Question: I'm trying to pull a number out of the middle of a string of text in excel.
the string is a mixtire of alpha, numeric and some characters.
Example data string:-
'''
Web Address
/products_list.php?retailer=8&cat=43
/products_list.php?retailer=22&cat=43
/products_list.php?retailer=8&cat=1011
/products_list.php?retailer=81&cat=1023
/products_list.php?retailer=147&cat=1224
/products_list.php?retailer=8&cat=1
/products_list.php?retailer=147&cat=4
/products_list.php?retailer=147&cat=401
'''
What i want to achieve is

I got as far as pulling out all the numbers from the text but really couldn't work out how to just get the numbers in the middle or the ones at the end.
My attempted code to fix the issue was:-
'''
=SUM(MID(0&A3,LARGE(ISNUMBER(--MID(A3,ROW(INDIRECT("1:"&LEN(A3))),1))*ROW(INDIRECT("1:"&LEN(A3))),ROW(INDIRECT("1:"&LEN(A3))))+1,1)*10^ROW(INDIRECT("1:"&LEN(A3)))/10)
'''
SCE for an array formula.
If possible, I would prefer a formula over a macro.
oh in case it makes a difference im using Excel 2010.
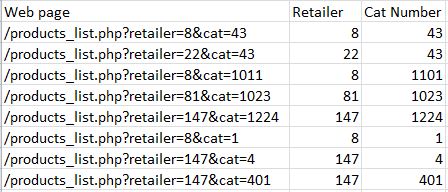
Answer: Retailer (B2):
'''
=LEFT(RIGHT(A2,LEN(A2)-FIND("=",A2)),FIND("&",RIGHT(A2,LEN(A2)-FIND("=",A2)))-1)
'''
Cat Number (C2):
'''
=RIGHT(A2,LEN(A2)-(FIND("cat=",A2)+3))
'''
drag the formula down and